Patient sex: M
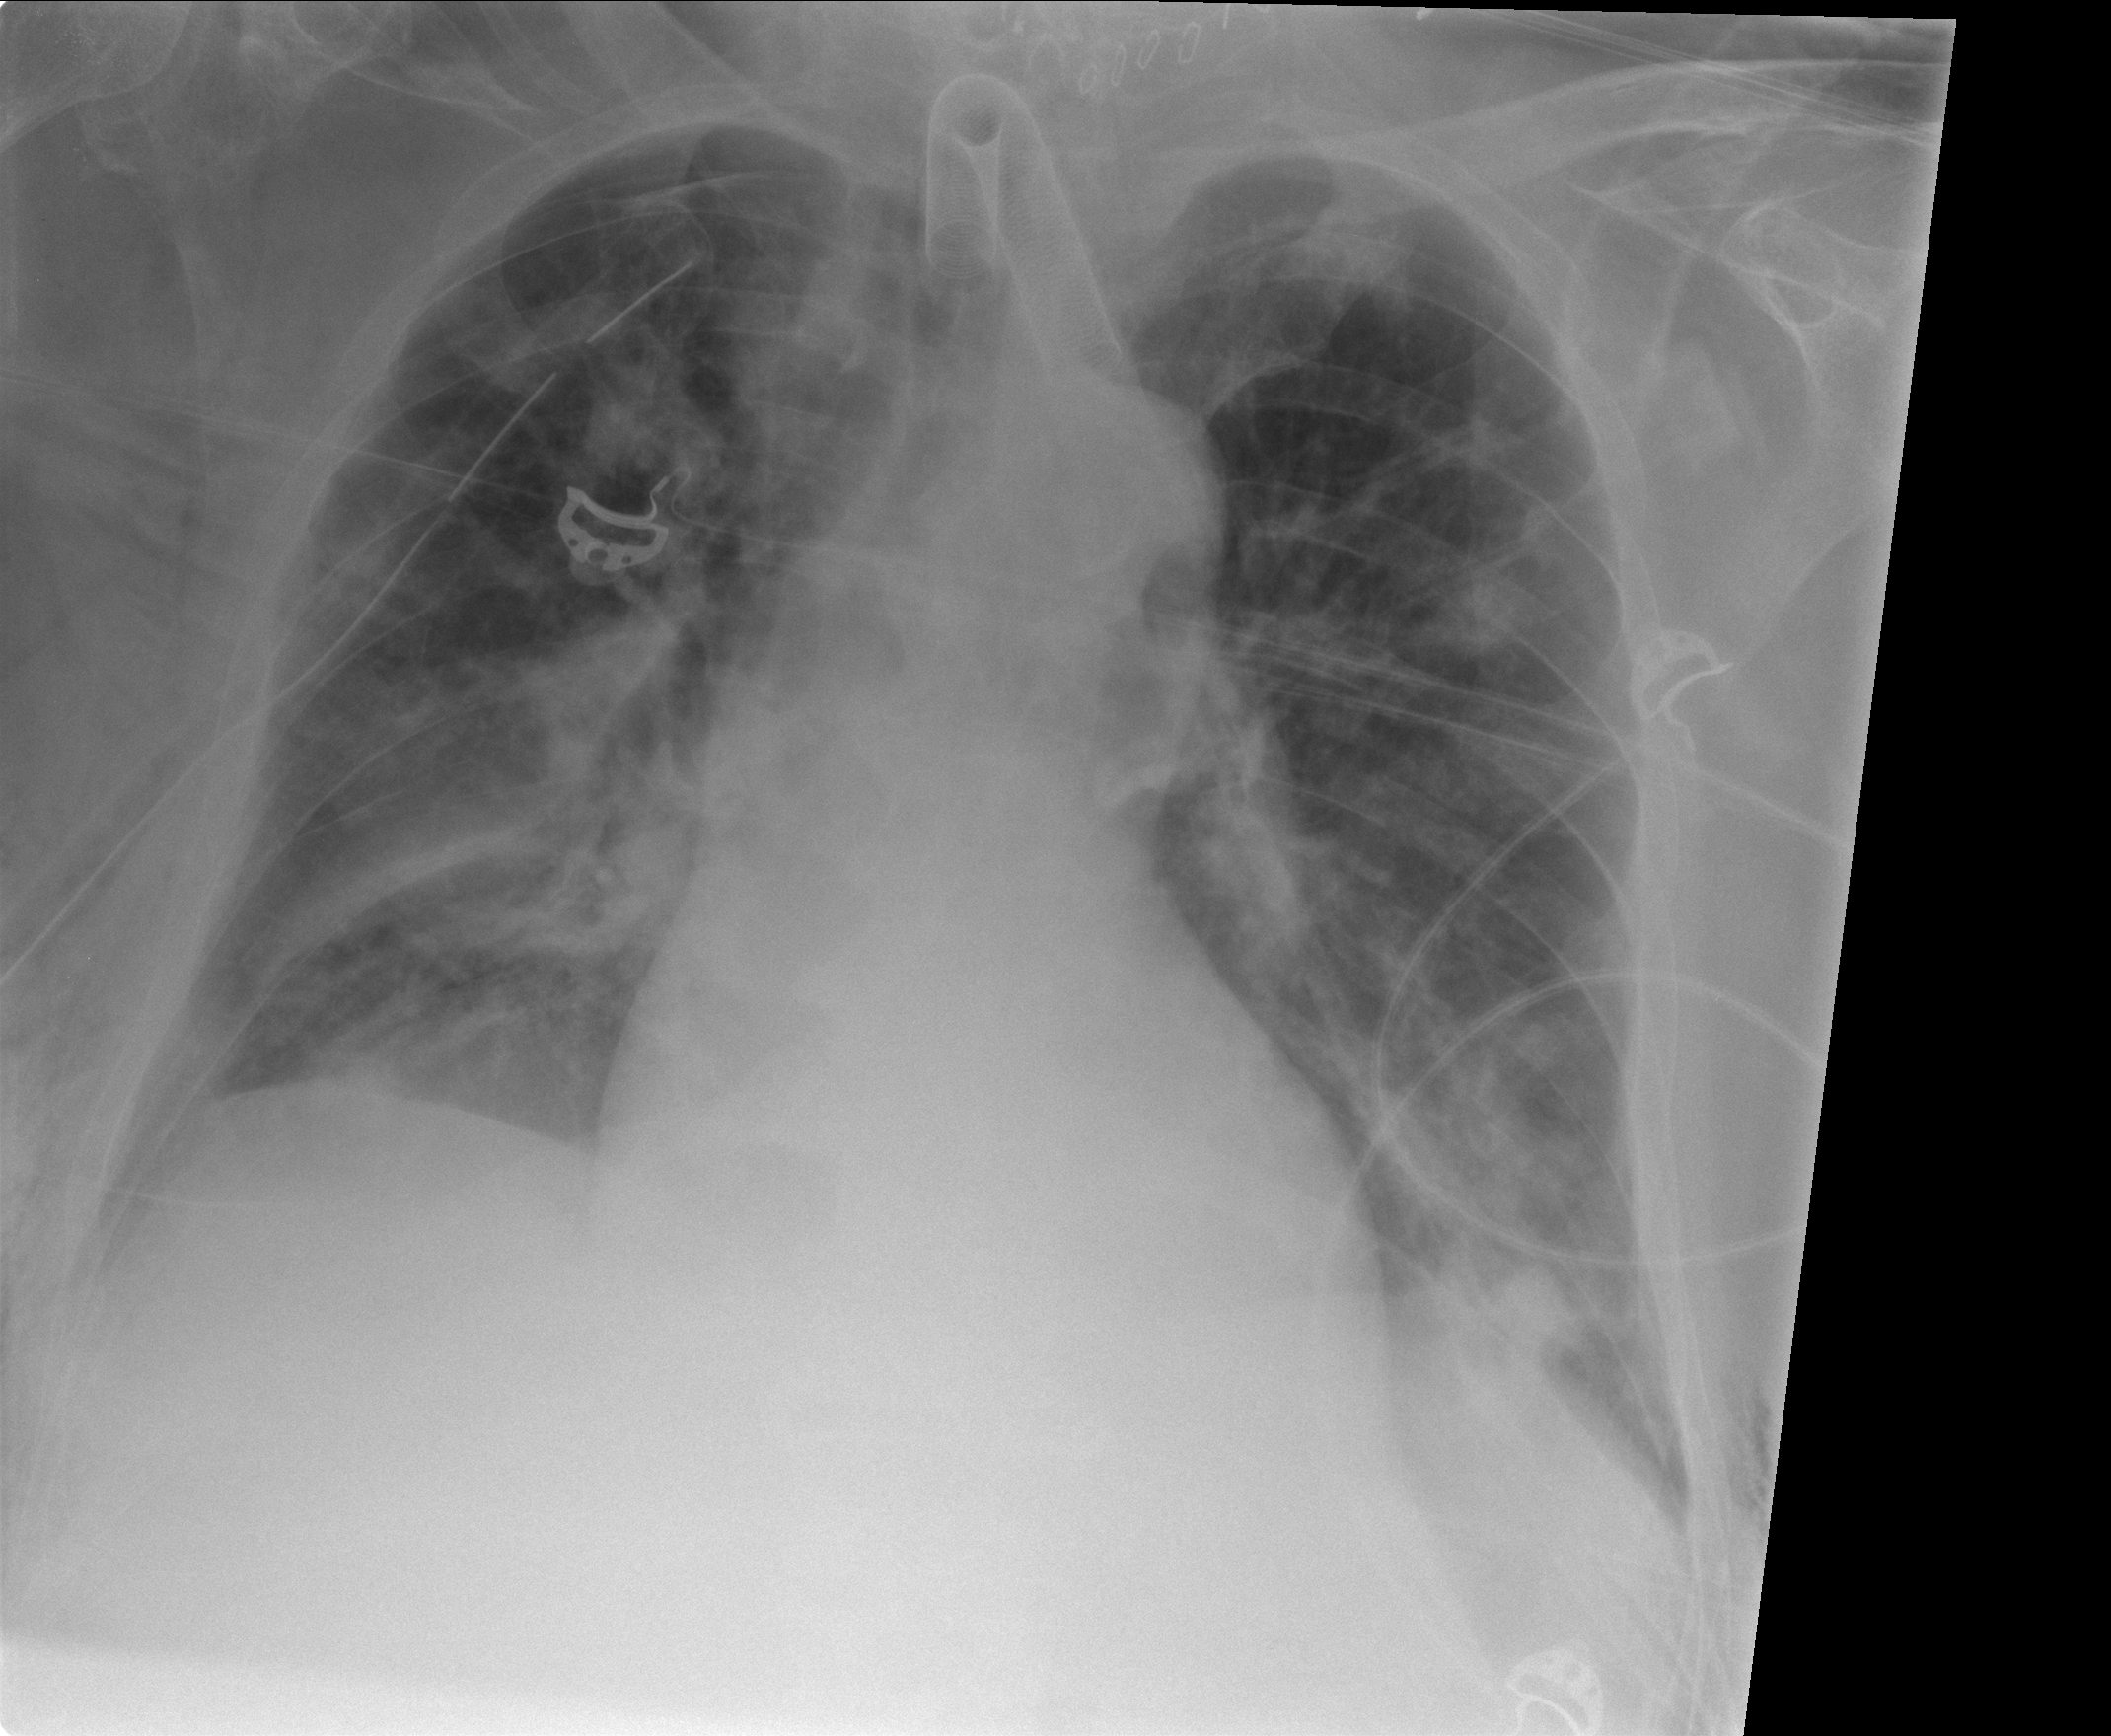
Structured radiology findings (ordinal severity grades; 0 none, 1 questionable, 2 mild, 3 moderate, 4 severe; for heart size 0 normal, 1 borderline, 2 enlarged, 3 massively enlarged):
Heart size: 0
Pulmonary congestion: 0
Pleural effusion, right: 2
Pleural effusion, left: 2
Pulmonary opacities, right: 3
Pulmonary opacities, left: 2
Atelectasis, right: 2
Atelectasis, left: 2